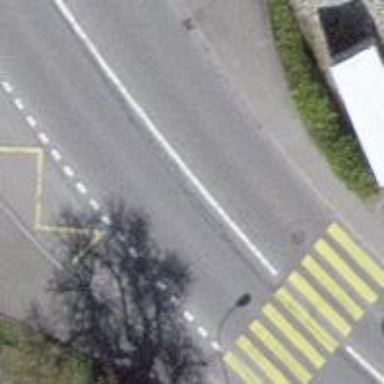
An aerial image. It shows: Secondary road with asphalt surface.